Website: apple
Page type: customer-info-address
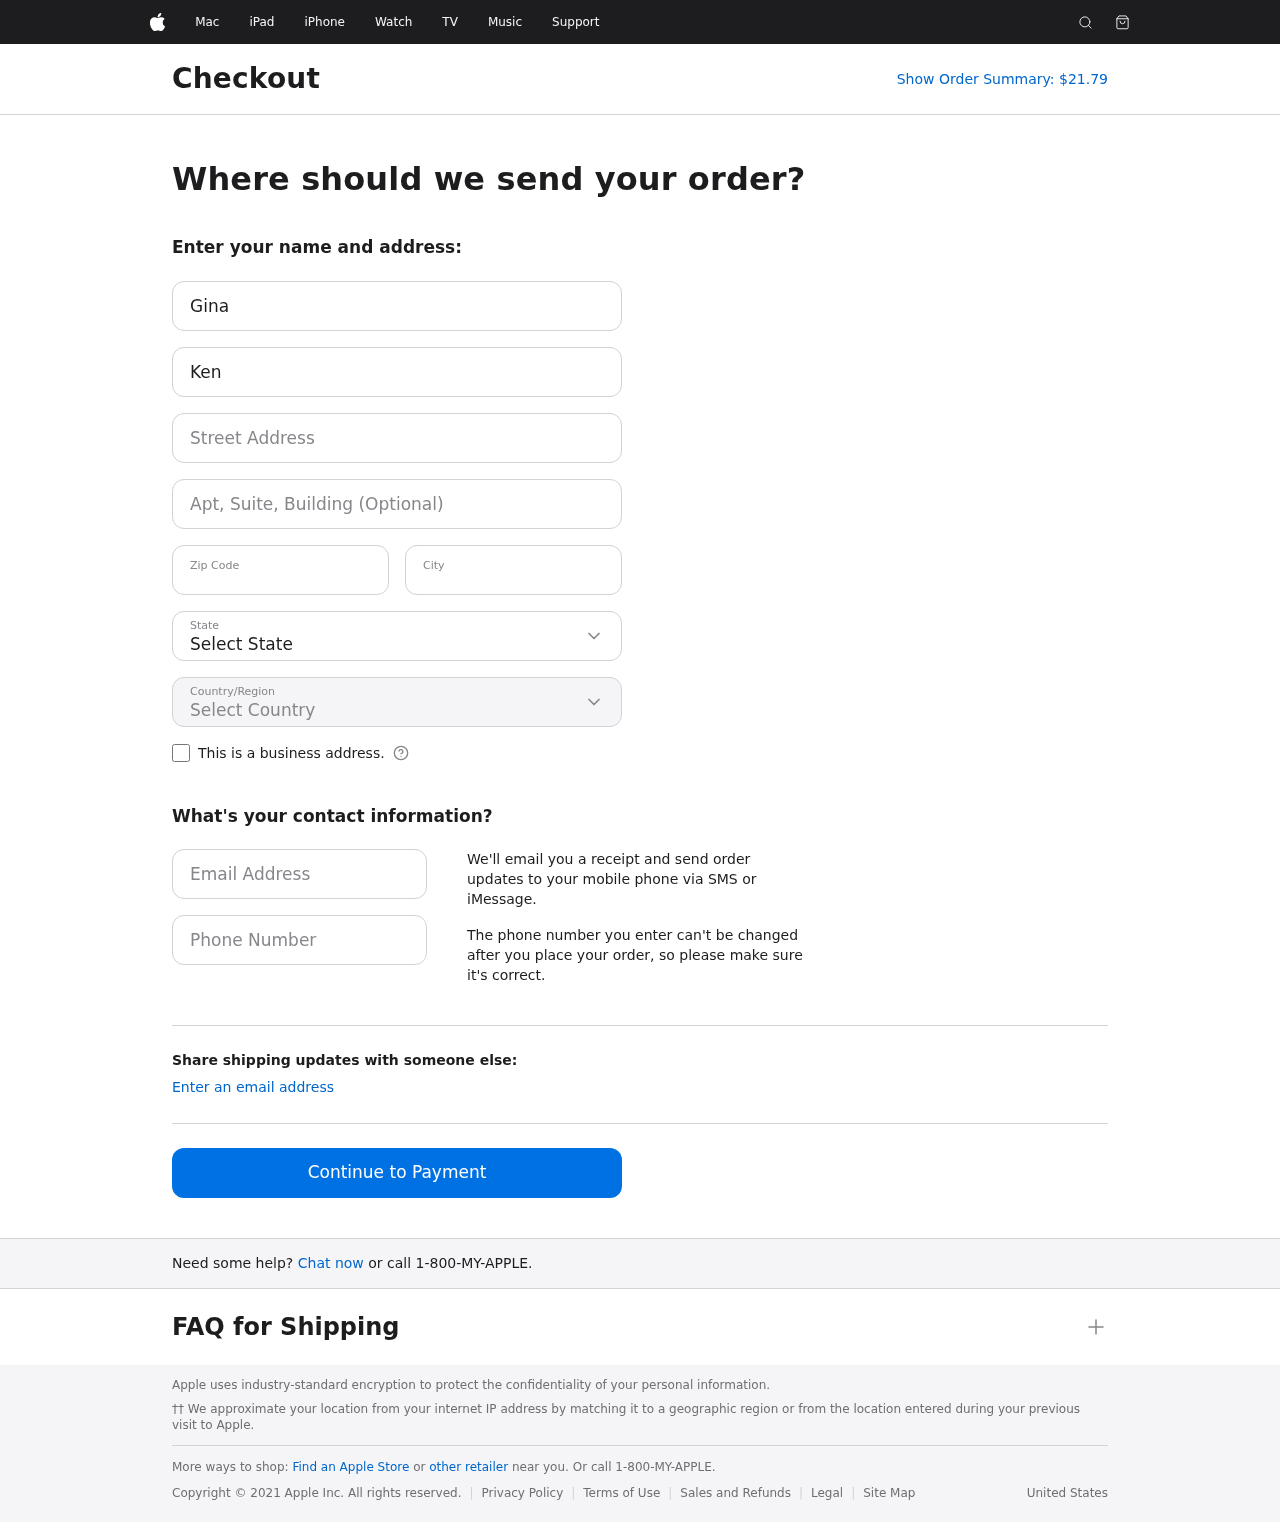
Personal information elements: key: PII_CITY
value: East Rogerbury
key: PII_COUNTRY
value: United States
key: PII_EMAIL
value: ginakennedy@yahoo.com
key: PII_FIRSTNAME
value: Gina
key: PII_LASTNAME
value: Kennedy
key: PII_PHONE
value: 9154444712
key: PII_POSTCODE
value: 14315
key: PII_STATE
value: Hawaii
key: PII_STREET
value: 1244 Summer Cliff
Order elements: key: ORDER_TOTAL
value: Show Order Summary: $21.79